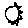
Label: sun